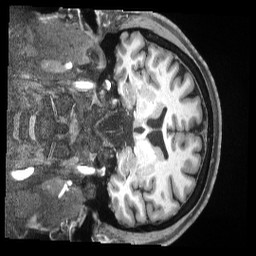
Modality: T1w
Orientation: coronal
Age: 51
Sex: male
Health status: ill
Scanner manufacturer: siemens
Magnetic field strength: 3 T
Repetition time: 2.5 s
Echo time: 0.00181 s